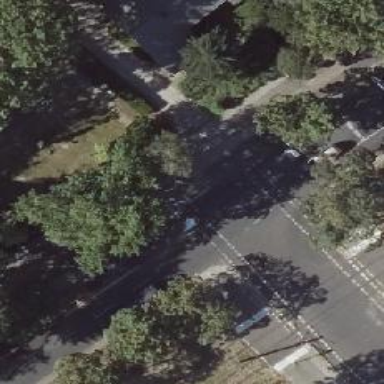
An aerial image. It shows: Road crossing with traffic signals.